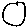
Label: circle